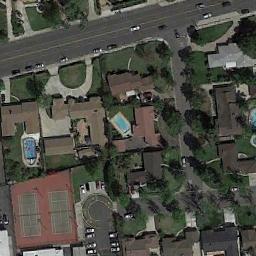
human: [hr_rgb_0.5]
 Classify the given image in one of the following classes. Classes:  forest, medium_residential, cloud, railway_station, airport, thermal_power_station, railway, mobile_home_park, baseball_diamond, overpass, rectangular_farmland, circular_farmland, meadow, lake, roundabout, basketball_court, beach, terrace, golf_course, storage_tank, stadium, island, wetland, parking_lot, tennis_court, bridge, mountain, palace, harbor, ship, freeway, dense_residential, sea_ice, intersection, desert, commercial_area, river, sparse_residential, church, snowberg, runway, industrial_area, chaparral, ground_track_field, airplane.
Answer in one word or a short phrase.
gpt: tennis_court